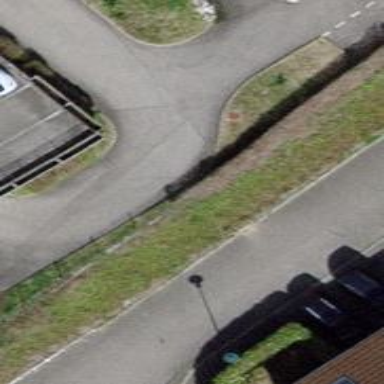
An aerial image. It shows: Road serving as parking aisle.